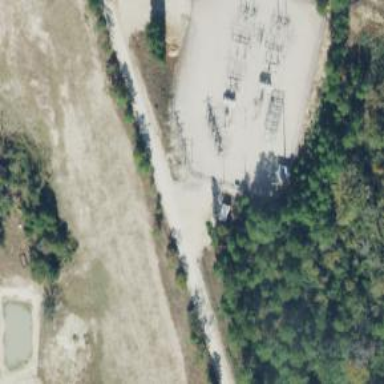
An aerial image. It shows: Distribution power substation secured by fence.